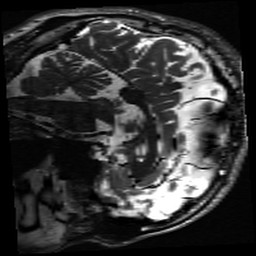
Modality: inplaneT2
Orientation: sagittal